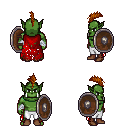
a pixel art fantasy rpg character, male body template, orc, green skin, red tattered cape, white pants, brunette mohawk hairstyle, white cloth bandages, brown shoes, shield, four views (front, back, left, right), 2x2 character sprite sheet, small pixel art, hard edges, no anti-aliasing